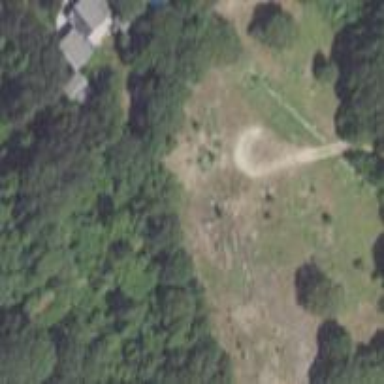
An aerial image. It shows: Ancient cemetery with graves. The area is designated as graveyard and holds historical significance.